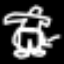
Label: pants